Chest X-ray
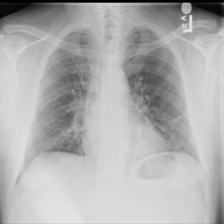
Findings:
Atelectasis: negative
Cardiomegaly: negative
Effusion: negative
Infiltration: negative
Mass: negative
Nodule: negative
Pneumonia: negative
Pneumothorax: negative
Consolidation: negative
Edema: negative
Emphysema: negative
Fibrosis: negative
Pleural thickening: negative
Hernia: negative